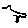
Label: bird